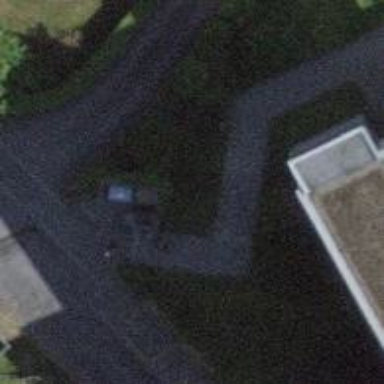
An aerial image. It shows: Set of steps on the road.